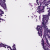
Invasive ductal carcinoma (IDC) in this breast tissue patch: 0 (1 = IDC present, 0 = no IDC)